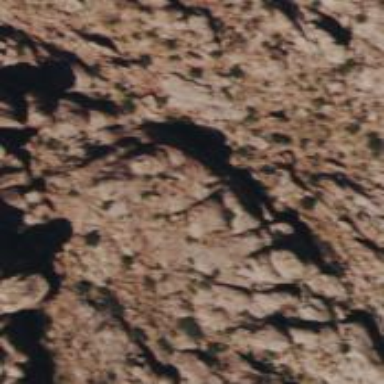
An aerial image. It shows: Climbing crag.